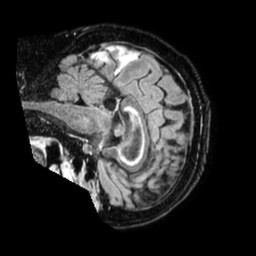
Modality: FLAIR
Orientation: sagittal
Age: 71
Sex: female
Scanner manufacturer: philips
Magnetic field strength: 1.5 T
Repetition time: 4.8 s
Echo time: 0.3446 s